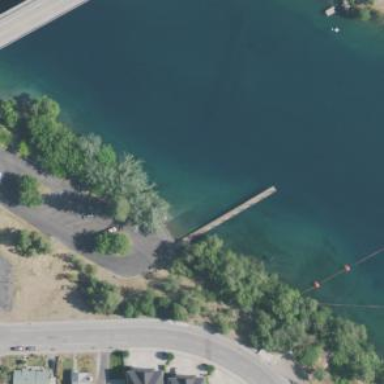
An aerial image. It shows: Slipway on leisure land.